Question: I've done this before with no issue so i know my mistake is subtle.
'''
<?xml version="1.0" encoding="utf-8"?>
<merge xmlns:android="http://schemas.android.com/apk/res/android">
<TextView
android:layout_width="match_parent"
android:layout_height="wrap_content"
android:gravity="left|center_horizontal"
android:id="@+id/pickerDialog_title"
android:text="HELLO WORLD!!"/>
<NumberPicker
android:layout_width="match_parent"
android:layout_height="wrap_content"
android:layout_alignTop="@+id/pickerDialog_title"
android:id="@+id/pickerDialog_selector"/>
<LinearLayout
android:layout_width="match_parent"
android:layout_height="wrap_content"
android:layout_alignTop="@+id/pickerDialog_selector"
android:orientation="horizontal">
<Button
android:layout_width="0dp"
android:layout_height="match_parent"
android:layout_weight="5"
android:id="@+id/pickerDialog_cancel"
android:gravity="center"
android:text="Cancel"/>
<Button
android:layout_height="match_parent"
android:layout_width="0dp"
android:layout_weight="5"
android:id="@+id/pickerDialog_set"
android:gravity="center"
android:text="Set"/>
</LinearLayout>
</merge>
'''
During the Custom Class constructor, 'PickerDialog(Context context, AttributeSet attrs, int defStyle)' i call:
'''
LayoutInflater.from(context).inflate(R.layout.picker_dialog_layout, this);
'''
And in the parent XML:
'''
<com.company.simonaddicott.controlpanel_1.PickerDialog
android:layout_width="match_parent"
android:layout_height="wrap_content"
android:id="@+id/pickerDialog" />
'''
The view itself does show, and from using layout bound tools in developer tools i can identify that the ui elements are present, or at least the boundaries are present (see below)

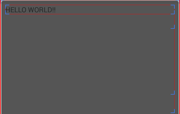
Answer: My mistake was that I extended the custom view by 'LinearLayout', but was using 'RelativeLayout' positioning on the 'picker_dialog_layout.xml'.
The elements inside the layout were not showing as they had no relative parent element to be positioned against